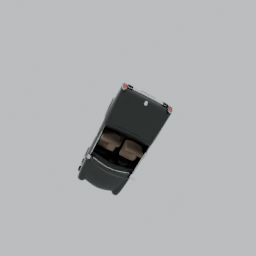
Label: mechanical